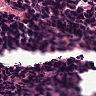
Metastatic tissue present: no